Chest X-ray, PA view. Patient: 35 years old, sex F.
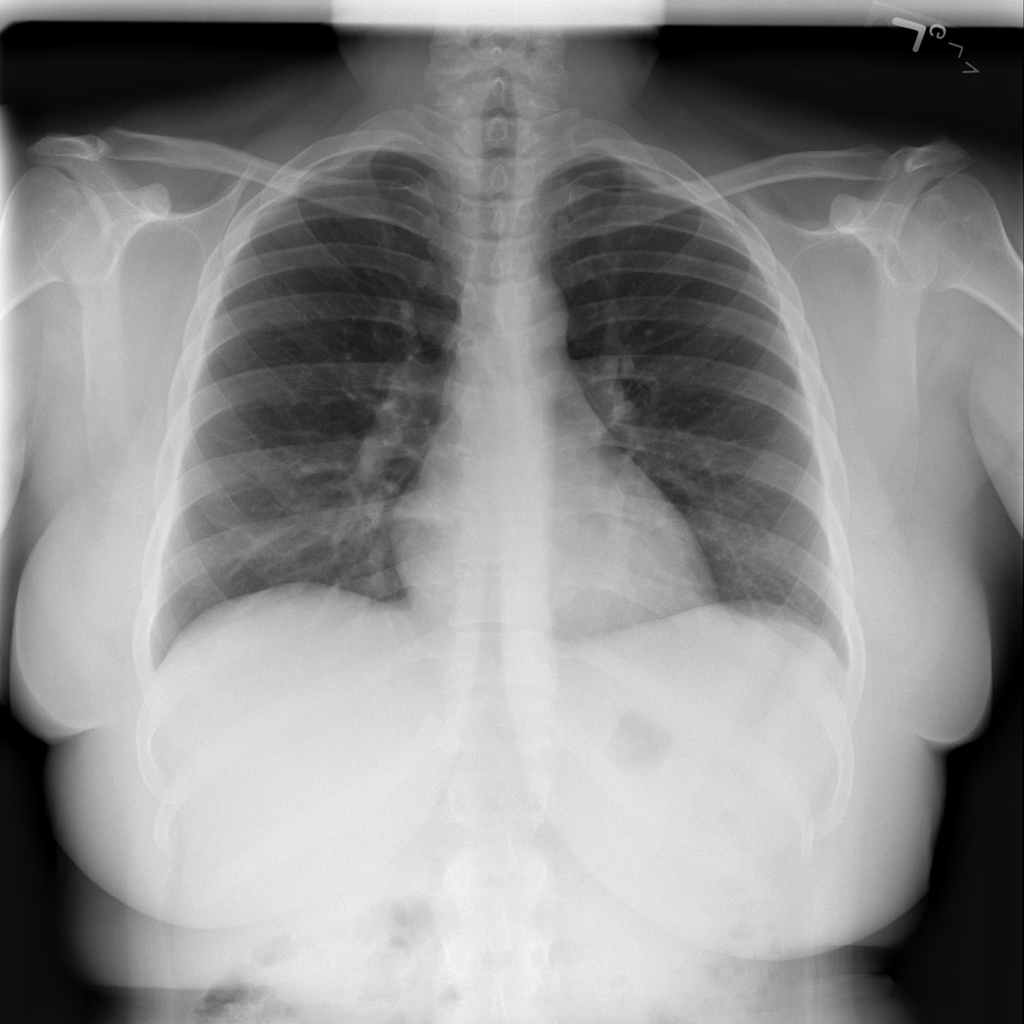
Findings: No Finding